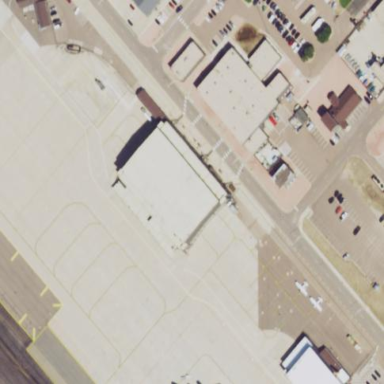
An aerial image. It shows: Hangar.